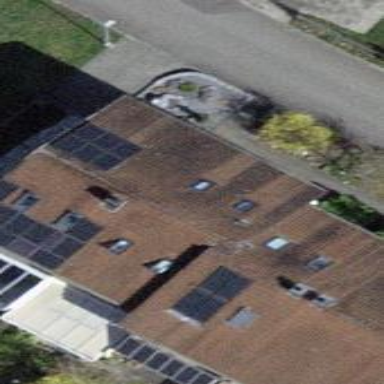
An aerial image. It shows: Terrace building.